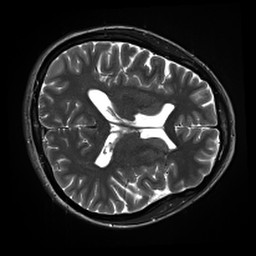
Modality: inplaneT2
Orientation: axial
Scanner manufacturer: siemens
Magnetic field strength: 3 T
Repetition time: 11 s
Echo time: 0.059 s